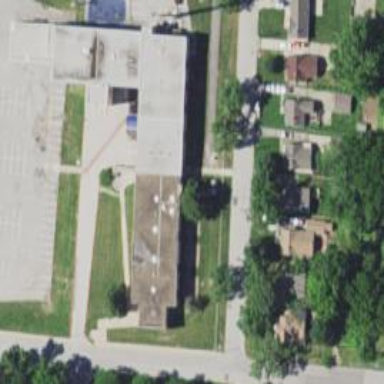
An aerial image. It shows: School building.